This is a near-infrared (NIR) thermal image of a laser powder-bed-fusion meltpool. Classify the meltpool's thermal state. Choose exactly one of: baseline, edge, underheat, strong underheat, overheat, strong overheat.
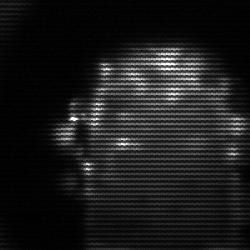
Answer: baseline